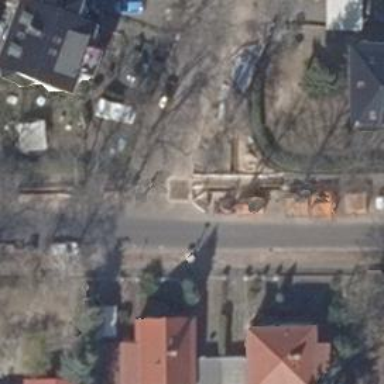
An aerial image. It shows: Asphalt road in residential area.